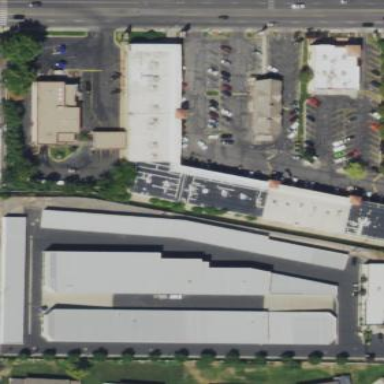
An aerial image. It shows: Retail building.